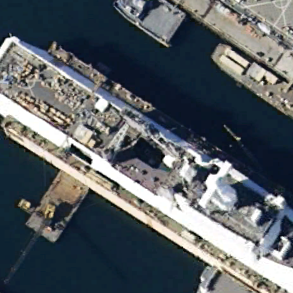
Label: combat